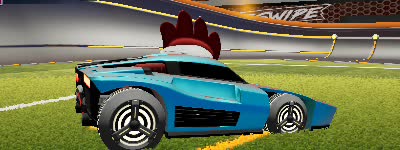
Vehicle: breakout